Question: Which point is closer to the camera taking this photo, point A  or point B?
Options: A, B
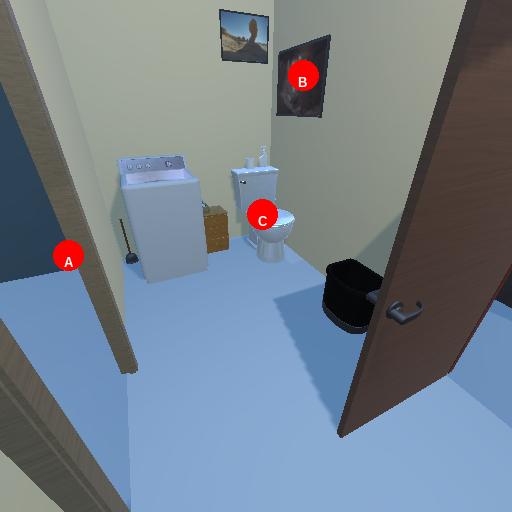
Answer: A